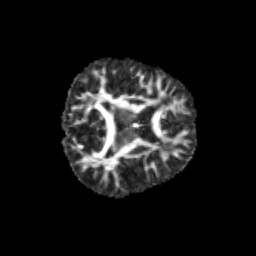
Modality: FA
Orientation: axial
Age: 11
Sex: male
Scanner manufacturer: siemens
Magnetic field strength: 3 T
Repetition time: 3.8 s
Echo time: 0.07 s